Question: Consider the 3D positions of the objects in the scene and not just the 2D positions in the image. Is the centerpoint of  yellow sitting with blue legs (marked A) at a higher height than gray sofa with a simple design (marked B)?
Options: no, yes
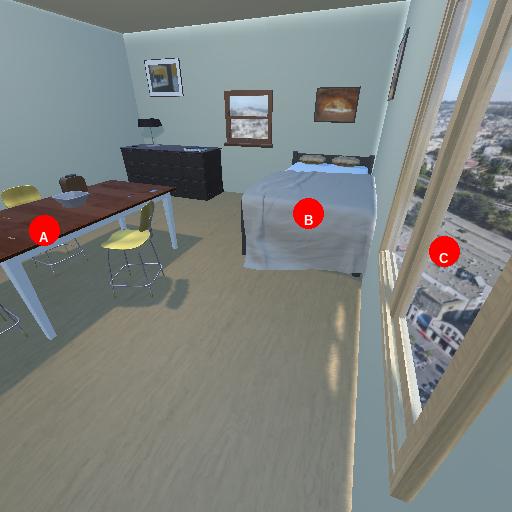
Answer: no